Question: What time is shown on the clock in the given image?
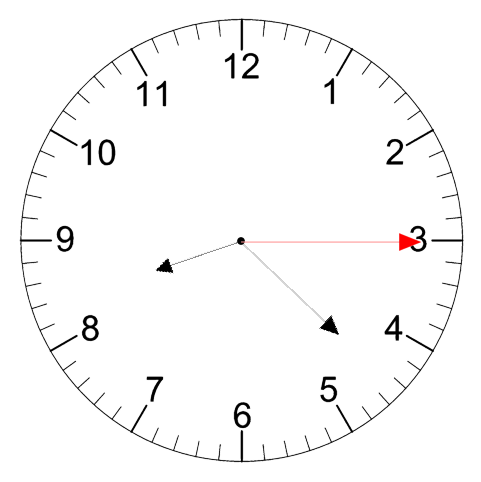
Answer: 08:22:15